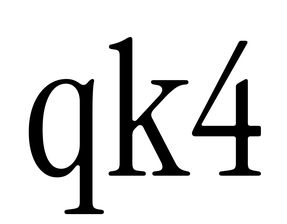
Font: InstrumentSerif-Regular